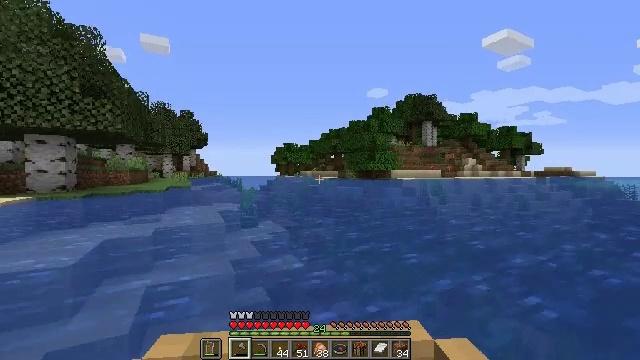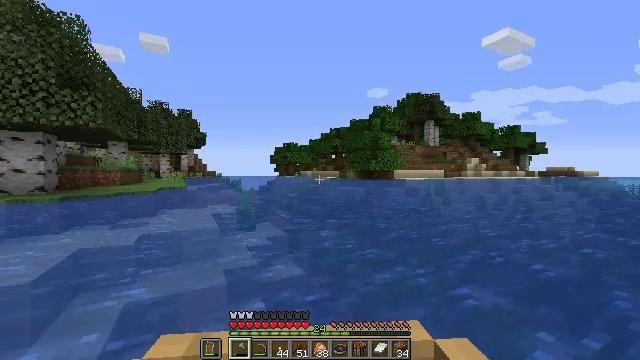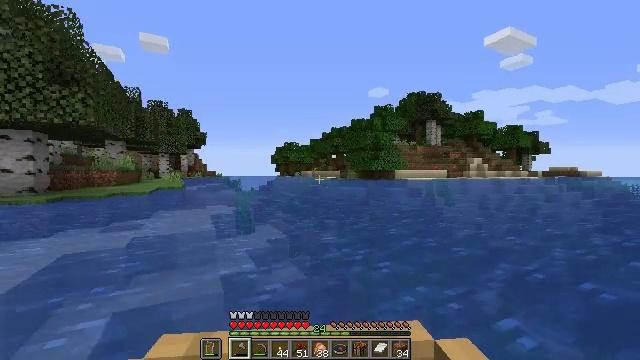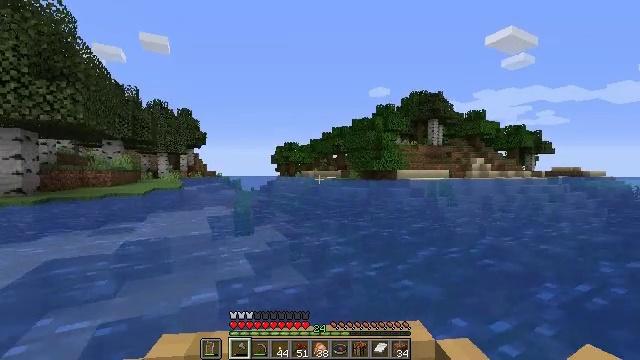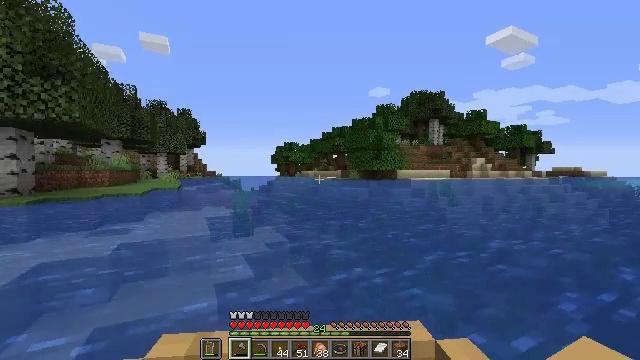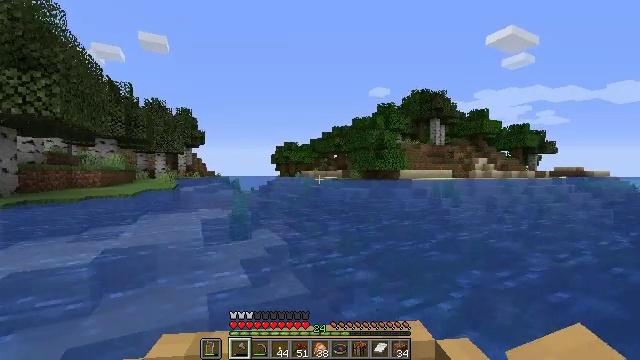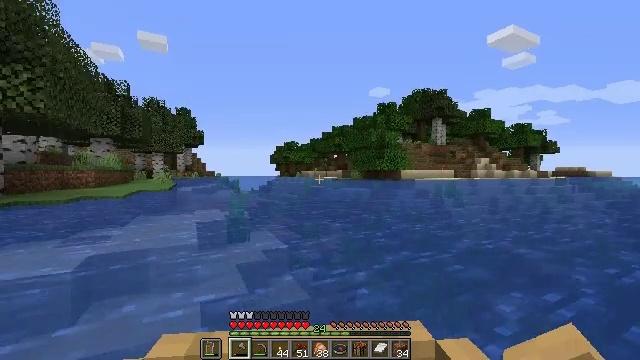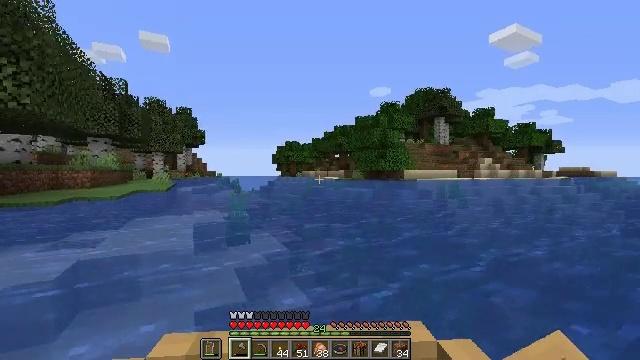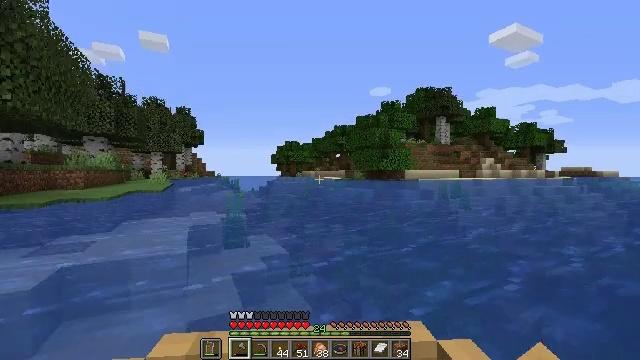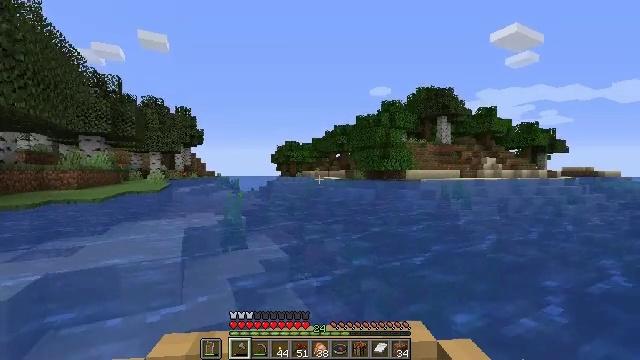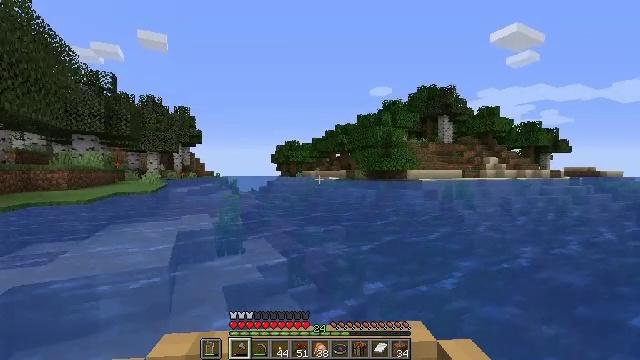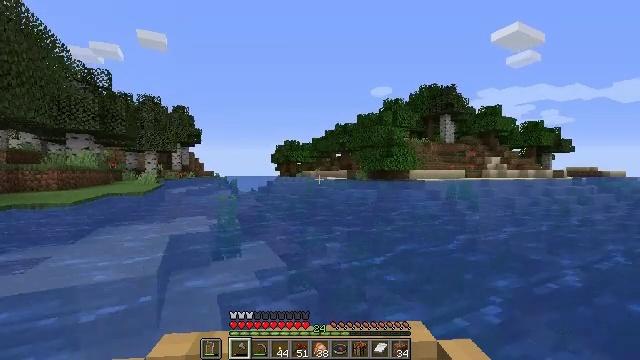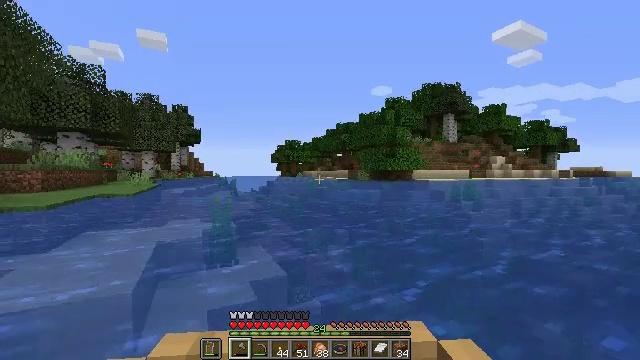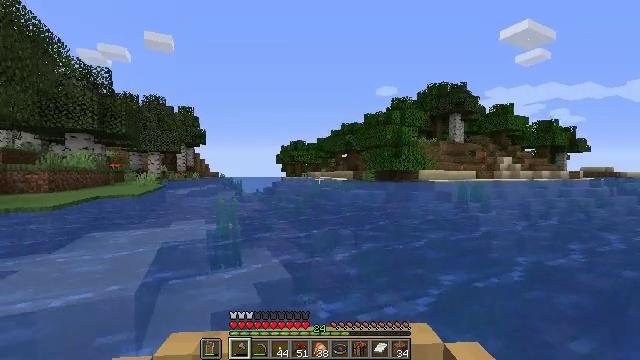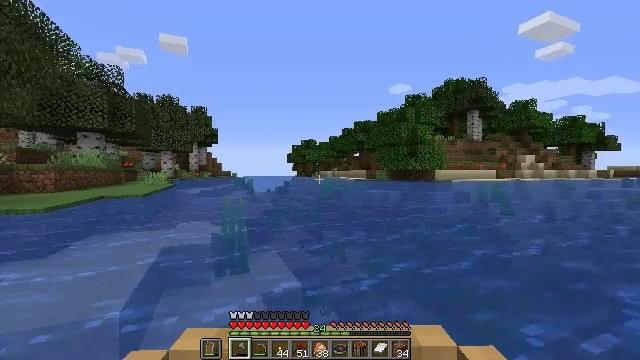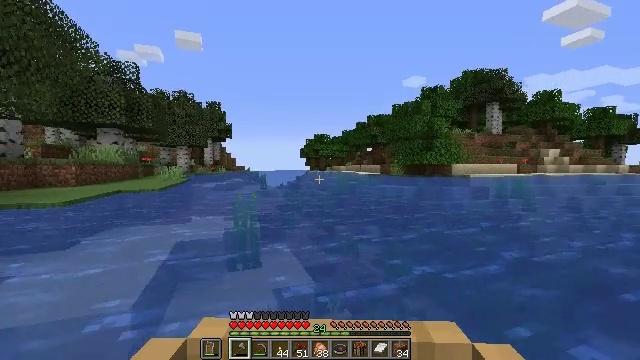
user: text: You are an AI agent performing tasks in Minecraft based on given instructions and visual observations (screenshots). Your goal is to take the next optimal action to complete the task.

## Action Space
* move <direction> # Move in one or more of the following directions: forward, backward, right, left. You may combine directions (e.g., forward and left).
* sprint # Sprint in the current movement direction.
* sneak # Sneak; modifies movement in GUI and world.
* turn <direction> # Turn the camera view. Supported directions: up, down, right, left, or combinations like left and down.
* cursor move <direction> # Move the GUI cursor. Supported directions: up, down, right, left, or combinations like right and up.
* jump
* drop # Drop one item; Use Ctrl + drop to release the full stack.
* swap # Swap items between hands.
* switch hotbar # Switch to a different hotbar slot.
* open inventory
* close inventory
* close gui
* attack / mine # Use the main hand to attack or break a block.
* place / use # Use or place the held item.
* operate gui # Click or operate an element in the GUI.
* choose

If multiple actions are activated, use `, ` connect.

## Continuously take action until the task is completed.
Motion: motion action
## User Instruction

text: Harvest sea pickles while diving.
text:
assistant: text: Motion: move forward
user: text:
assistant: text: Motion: move forward
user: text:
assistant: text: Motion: move forward
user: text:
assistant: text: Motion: move forward
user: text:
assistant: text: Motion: move forward
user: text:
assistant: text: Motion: move forward
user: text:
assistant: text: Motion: move forward
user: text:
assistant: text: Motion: move forward
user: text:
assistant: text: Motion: move forward
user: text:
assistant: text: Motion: move forward
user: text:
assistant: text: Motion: move forward
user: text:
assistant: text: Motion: move forward
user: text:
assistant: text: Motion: move forward, turn left
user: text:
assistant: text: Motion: move forward, turn left
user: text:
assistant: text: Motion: move forward, turn left and down
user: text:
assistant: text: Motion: move forward
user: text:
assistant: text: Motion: move forward
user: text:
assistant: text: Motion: move forward
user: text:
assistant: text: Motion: move forward
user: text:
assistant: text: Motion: move forward
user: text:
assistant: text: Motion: move forward
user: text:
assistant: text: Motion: move forward
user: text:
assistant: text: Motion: move forward, turn left
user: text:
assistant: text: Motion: move forward
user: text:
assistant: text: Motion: move forward, turn left
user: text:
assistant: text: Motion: move forward
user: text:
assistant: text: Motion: move forward
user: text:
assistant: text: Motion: move forward
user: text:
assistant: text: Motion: move forward
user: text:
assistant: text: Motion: move forward and move left